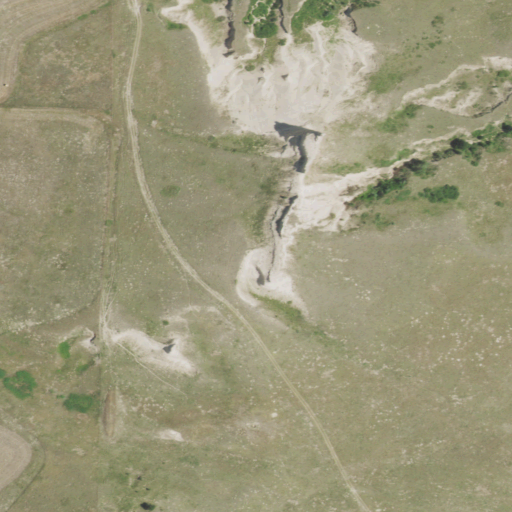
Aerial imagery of mountain in Nebraska named Lovers Leap containing grassland and cultivated crops